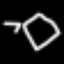
Label: diamond